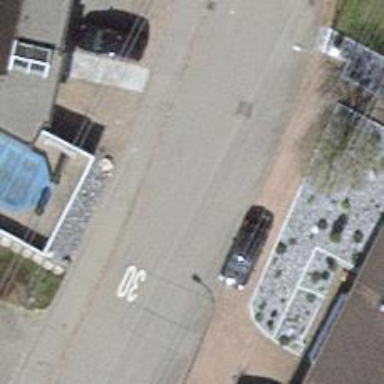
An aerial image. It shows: Residential road with asphalt surface and sidewalk on the left side.